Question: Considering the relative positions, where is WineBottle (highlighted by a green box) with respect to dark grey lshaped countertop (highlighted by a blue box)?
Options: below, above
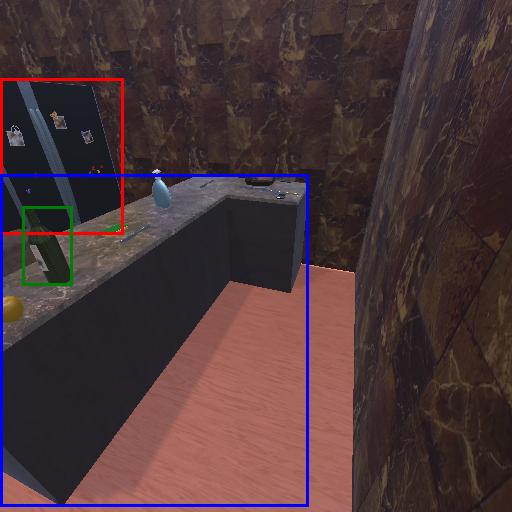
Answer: below